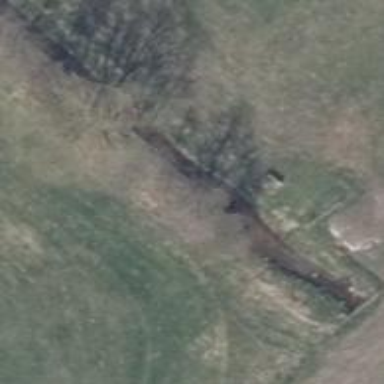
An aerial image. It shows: Culvert tunnel.